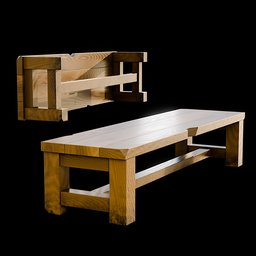
Label: furniture